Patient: sex F, age 82
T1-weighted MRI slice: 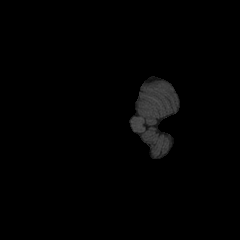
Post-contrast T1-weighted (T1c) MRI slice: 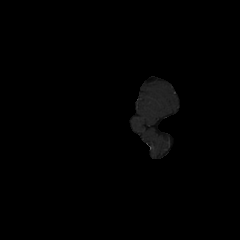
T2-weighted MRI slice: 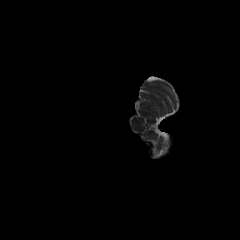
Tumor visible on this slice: no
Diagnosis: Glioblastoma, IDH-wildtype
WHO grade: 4